Aerial crown-view tile of a tropical tree (Barro Colorado Island, Panama), acquired 20241216:
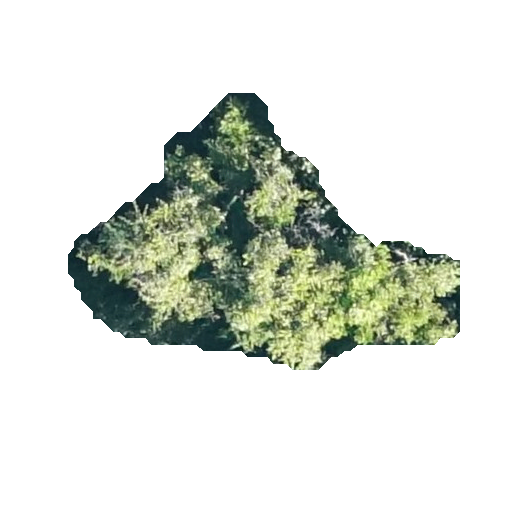
Species: Beilschmiedia tovarensis
GBIF accepted scientific name: Beilschmiedia tovarensis
Crown area: 88.212 m²